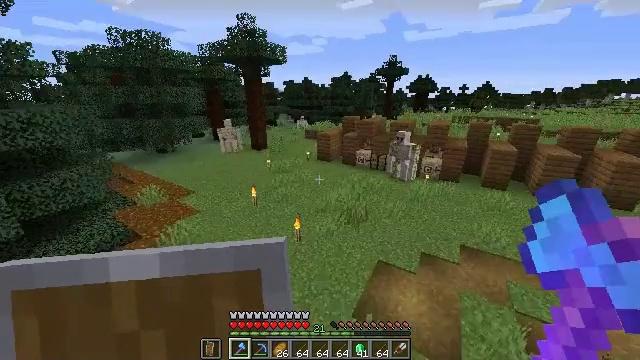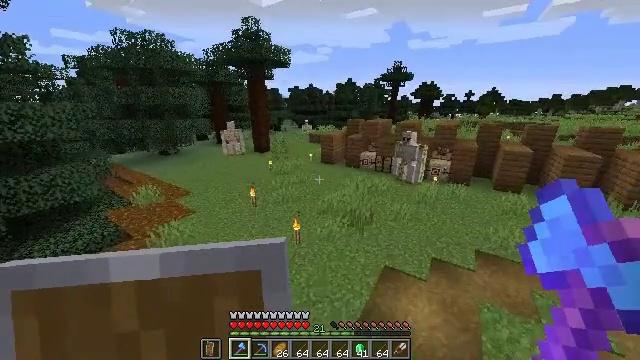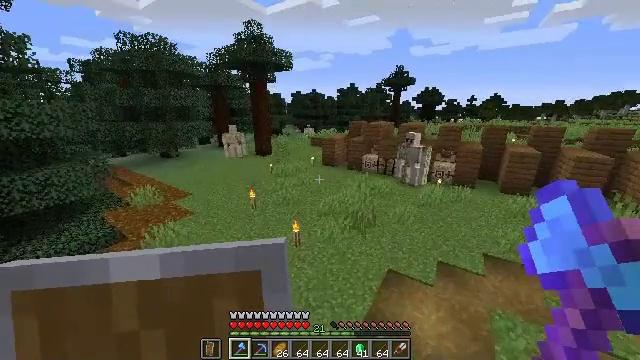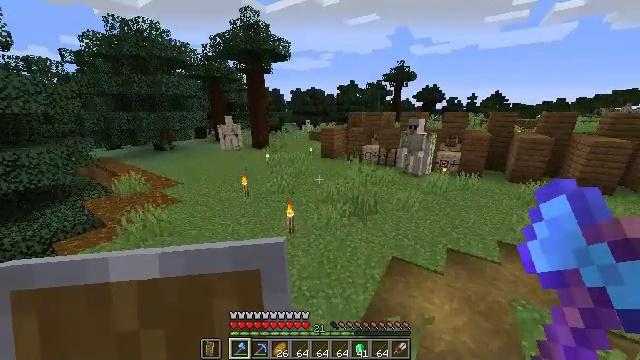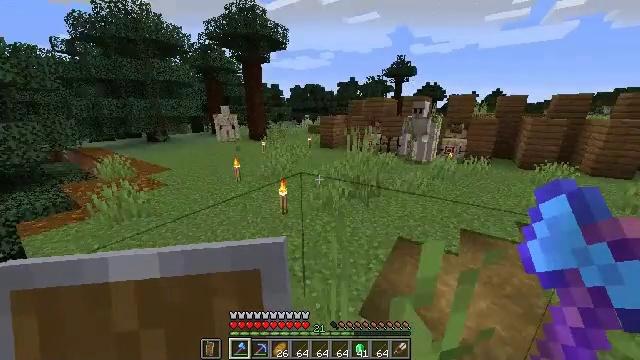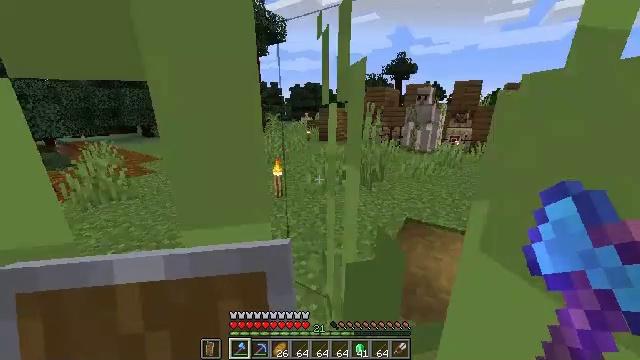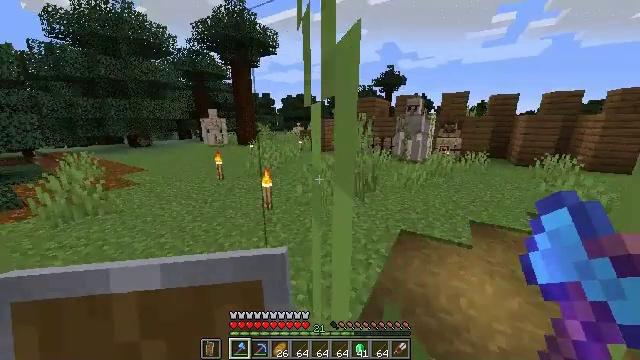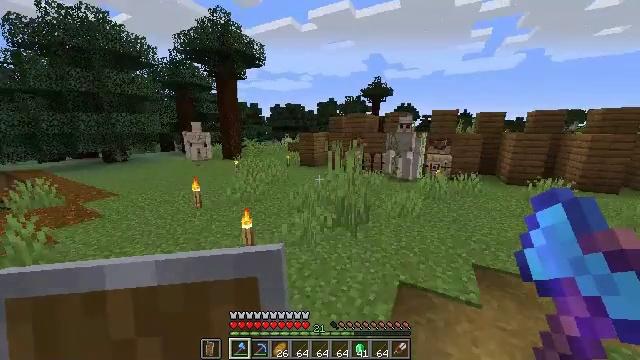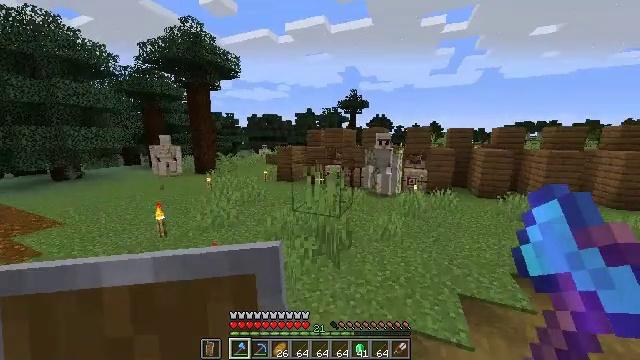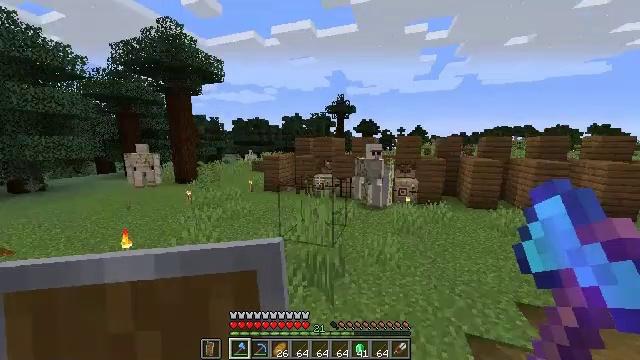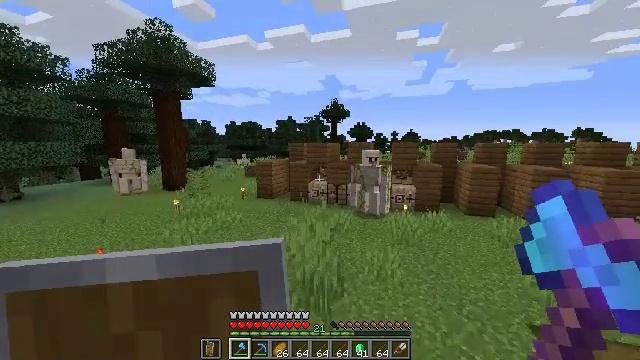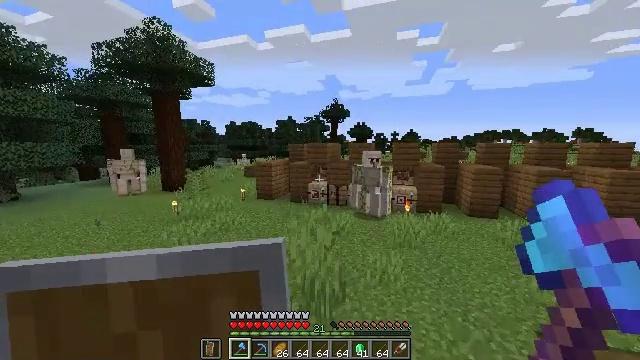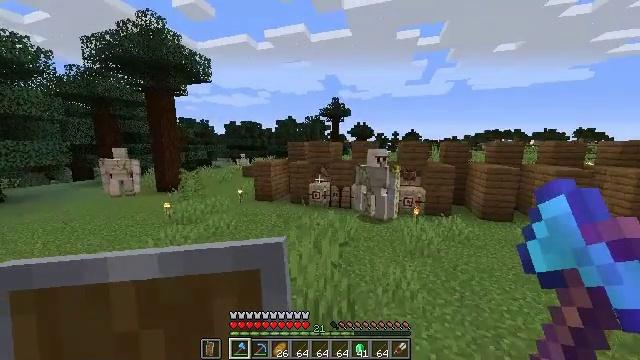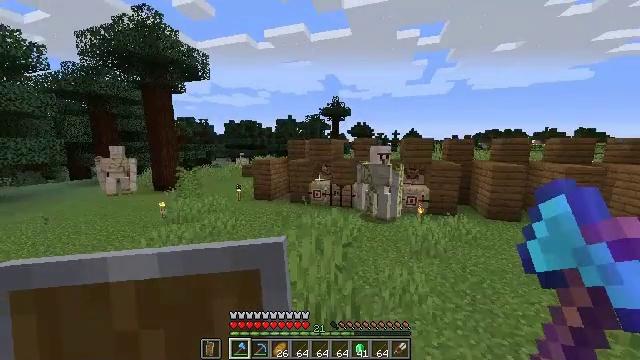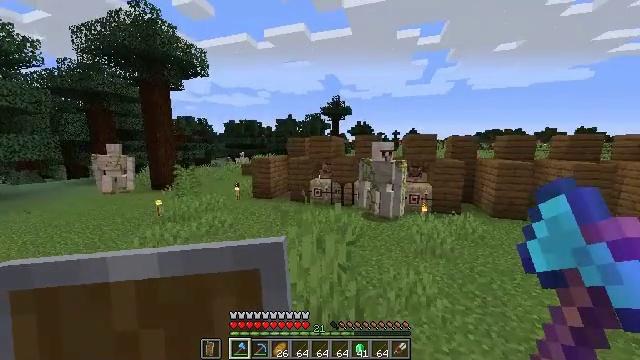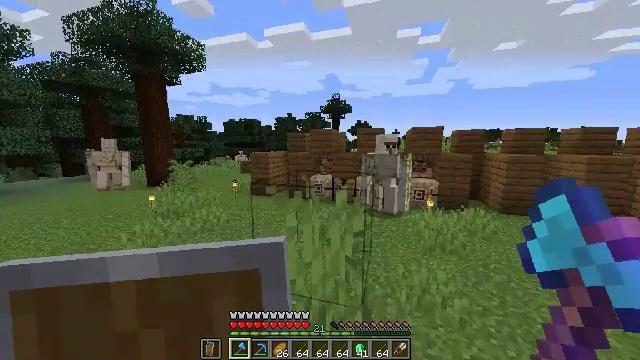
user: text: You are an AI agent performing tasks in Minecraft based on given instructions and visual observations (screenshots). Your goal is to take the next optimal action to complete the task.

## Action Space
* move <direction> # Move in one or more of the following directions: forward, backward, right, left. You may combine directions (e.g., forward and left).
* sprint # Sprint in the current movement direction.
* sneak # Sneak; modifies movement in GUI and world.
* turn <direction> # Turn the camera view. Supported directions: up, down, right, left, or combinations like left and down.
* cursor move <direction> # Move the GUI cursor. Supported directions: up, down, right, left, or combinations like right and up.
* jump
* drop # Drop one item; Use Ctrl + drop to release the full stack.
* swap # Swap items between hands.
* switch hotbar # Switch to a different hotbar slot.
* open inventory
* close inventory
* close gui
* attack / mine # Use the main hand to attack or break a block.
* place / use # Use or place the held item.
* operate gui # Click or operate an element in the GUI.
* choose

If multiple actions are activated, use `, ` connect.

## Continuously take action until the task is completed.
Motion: motion action
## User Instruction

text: Drop an iron helmet.
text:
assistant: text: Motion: move forward, sprint, turn left and up, jump
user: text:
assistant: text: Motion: move forward, sprint, turn up, jump
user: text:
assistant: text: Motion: move forward, sprint, jump
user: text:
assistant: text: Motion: move forward, sprint, jump
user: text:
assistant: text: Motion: move forward, sprint, jump
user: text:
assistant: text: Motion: move forward, sprint, turn right and up, jump
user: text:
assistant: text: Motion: move forward, sprint, turn right and up, jump
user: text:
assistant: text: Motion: move forward, sprint, turn right and up, jump
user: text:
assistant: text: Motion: move forward, sprint, turn right, jump
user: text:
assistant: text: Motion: move forward, sprint, turn right, jump
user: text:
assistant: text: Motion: move forward, sprint, jump
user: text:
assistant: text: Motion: move forward, sprint, jump
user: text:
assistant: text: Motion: move forward, sprint, jump
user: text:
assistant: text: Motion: move forward, sprint, jump
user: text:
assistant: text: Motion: move forward, sprint, jump
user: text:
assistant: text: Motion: move forward, sprint, jump
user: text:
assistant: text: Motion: move forward, sprint, jump
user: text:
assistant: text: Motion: move forward, sprint, jump
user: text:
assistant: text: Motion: move forward, sprint, jump
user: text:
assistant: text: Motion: move forward, sprint, jump
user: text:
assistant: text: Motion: move forward, sprint, jump
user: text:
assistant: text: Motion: move forward, sprint, jump
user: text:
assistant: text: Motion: move forward, sprint, jump
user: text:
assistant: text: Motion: move forward, sprint, jump
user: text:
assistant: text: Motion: move forward, sprint, turn right, jump
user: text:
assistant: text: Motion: move forward, turn right
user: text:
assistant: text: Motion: move forward, turn right
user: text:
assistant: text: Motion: move forward
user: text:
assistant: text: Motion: move forward, turn right
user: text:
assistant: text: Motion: move forward